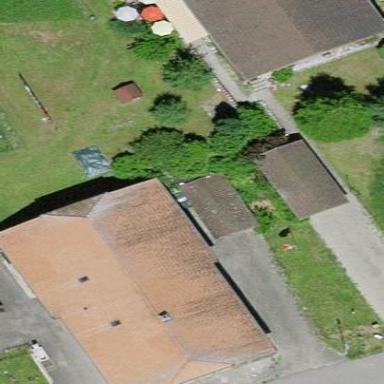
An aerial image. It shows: Farm building.